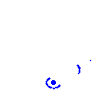
Particle: pion